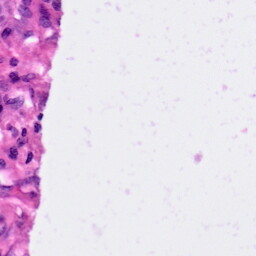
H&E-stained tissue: Pancreatic